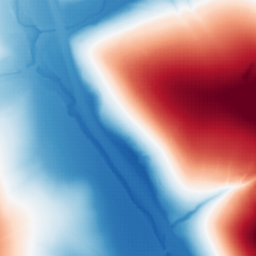
Category: trend_removal
Decomposition family: polynomial
Decomposition parameters: degree: 2
Upsampling method: sinc_hamming
Upsampling parameters: scale: 4
kernel_size: 8
Upsampling scale: 4